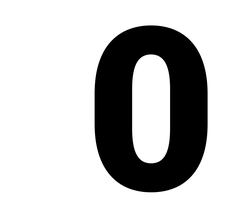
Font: Roboto_Black